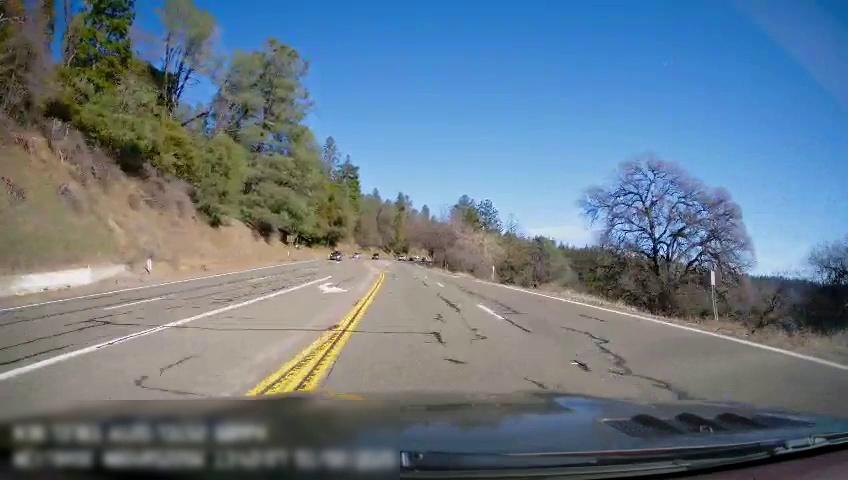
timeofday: Day
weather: Sunny
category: Drivable Space
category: Vehicles | Car
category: Lanes | Opposite Lane
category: Lanes | Opposite Lane
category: Lanes | Opposite Lane
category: Lanes | Current Lane
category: Lanes | Alternate Lane
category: Lanes | Current Lane
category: Lanes | Alternate Lane
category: Lanes | Opposite Lane
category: Lanes | Opposite Lane